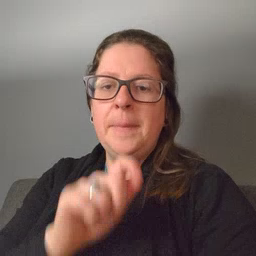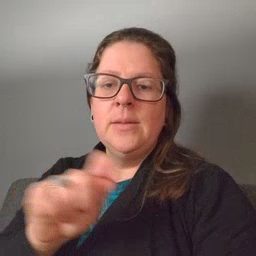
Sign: pencil